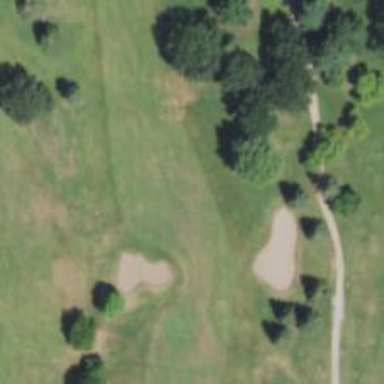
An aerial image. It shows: Golf hole.